Question: I work With Bootstrap 3 and jQuery For Add input field.
HTML:
'''
<div style="padding:30px;" class="form-group">
<label for="files" class="col-lg-1 control-label">form</label>
<div class="col-lg-9">
<div class="row">
<div class="col-lg-6">
<div class="input-group input-group-md"> <span class="input-group-addon"><a class="help-box" rel="popover" data-placement="top" data-original-title="123" data-content=""><i class="fa fa-file-text"></i></a></span>
<div id="InputsWrapper">
<input id="docs" class="form-control" type="text" name="files[]" placeholder="">
</div>
</div>
</div><a style="float:right" href="#" id="AddMoreFileBox" class="fa fa-plus fa-2x margin-top-8">Add New Field</a>
</div>
</div>
</div>
'''
JS:
'''
$(document).ready(function () {
var MaxInputs = 8; //maximum input boxes allowed
var InputsWrapper = $("#InputsWrapper"); //Input boxes wrapper ID
var AddButton = $("#AddMoreFileBox"); //Add button ID
var x = InputsWrapper.length; //initlal text box count
var FieldCount = 1; //to keep track of text box added
$(AddButton).click(function (e) //on add input button click
{
if (x <= MaxInputs) //max input box allowed
{
FieldCount++; //text box added increment
//add input box
$(InputsWrapper).append('<div style="position:relative;"><input class="form-control" type="text" name="mytext[]" id="field" value="Text ' + FieldCount + '"/><a href="#" class="removeclass" style="position:absolute;right:0px;">&times;</a></div>');
x++; //text box increment
}
return false;
});
$("body").on("click", ".removeclass", function (e) { //user click on remove text
if (x > 1) {
$(this).parent('div').remove(); //remove text box
x--; //decrement textbox
}
return false;
})
});
'''
I add remove input field link ('a href="#" class="removeclass" style="position:absolute;right:0px;">&times;</a>') with 'position:absolute'. now when click in add new field bootstrap 3 not show remove link.
I found this problem: if we remove 'class="form-control"' from('$(InputsWrapper).append') text input remove link show and worked But when add 'class="form-control"' remove link not show for each input field!!
how do fix this problem?
Problem:

<URL>
<URL>
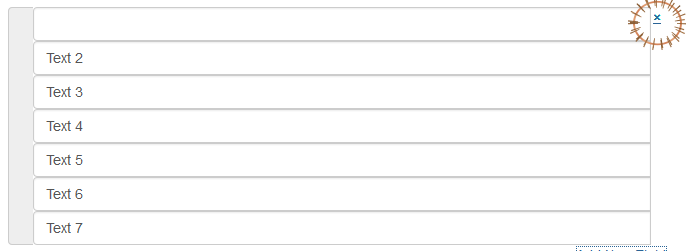
Answer: here is js fiddle for you
<URL>
'''
<div style="padding:30px;" class="form-group">
<label for="files" class="col-lg-1 control-label">form</label>
<div class="col-lg-9">
<div class="row">
<div class="col-lg-6" id="cnt">
<div class="input-group input-group-md"> <span class="input-group-addon"><a class="help-box" rel="popover" data-placement="top" data-original-title="123" data-content=""><i class="fa fa-file-text"></i></a></span>
<div id="InputsWrapper">
<input id="docs" onclick="openKCFinder(this)" class="form-control" type="text" name="files[]" placeholder="">
</div>
</div>
</div><a style="float:right" href="#" id="AddMoreFileBox" class="fa fa-plus fa-2x margin-top-8">Add New Field</a>
</div>
</div>
</div>
'''
'''
$(document).ready(function () {
var MaxInputs = 8; //maximum input boxes allowed
var InputsWrapper = $("#cnt"); //Input boxes wrapper ID
var AddButton = $("#AddMoreFileBox"); //Add button ID
var x = InputsWrapper.length; //initlal text box count
var FieldCount = 1; //to keep track of text box added
$(AddButton).click(function (e) //on add input button click
{
if (x <= MaxInputs) //max input box allowed
{
FieldCount++; //text box added increment
//add input box
$(InputsWrapper).append('<div class="input-group input-group-md"> <span class="input-group-addon"><a data-content="" data-original-title="123" data-placement="top" rel="popover" class="help-box"><i class="fa fa-file-text"></i></a></span><div id="InputsWrapper"><input type="text" placeholder="" name="files[]" class="form-control" onclick="openKCFinder(this)" id="docs"></div></div>');
x++; //text box increment
}
return false;
});
$("body").on("click", ".removeclass", function (e) { //user click on remove text
if (x > 1) {
$(this).parent('div').remove(); //remove text box
x--; //decrement textbox
}
return false;
})
});
'''
<URL>
<URL>